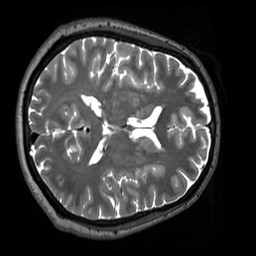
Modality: T2w
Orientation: axial
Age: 43
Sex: male
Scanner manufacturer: siemens
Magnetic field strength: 3 T
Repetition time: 3.2 s
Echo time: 0.412 s